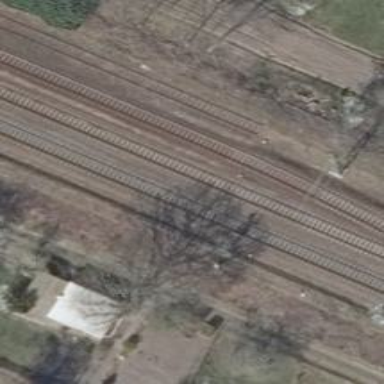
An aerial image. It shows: Railway signal.